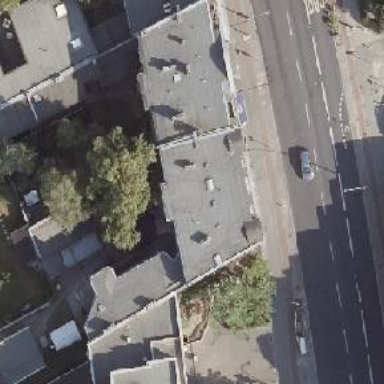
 used for both residential and commercial purposes."